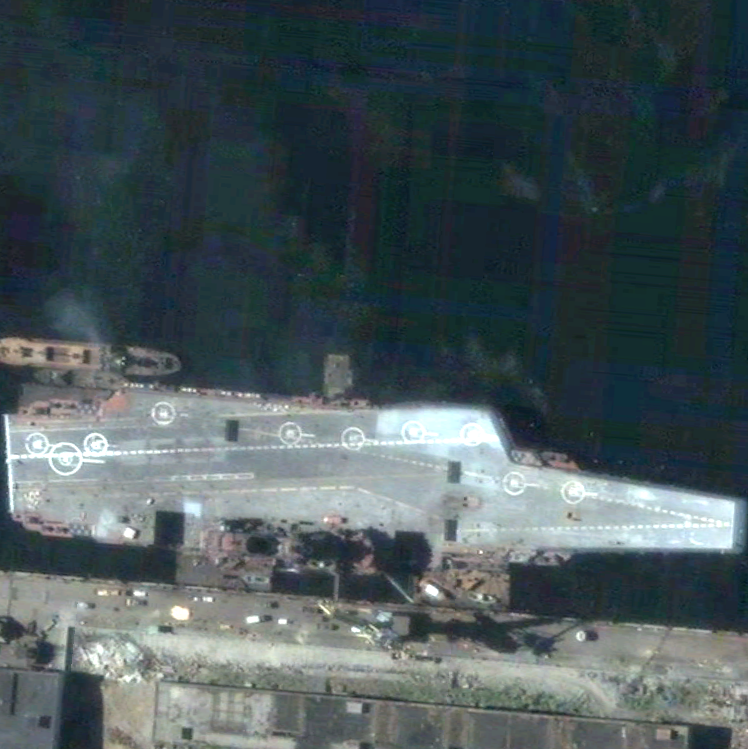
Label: aircraft_carrier